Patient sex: F
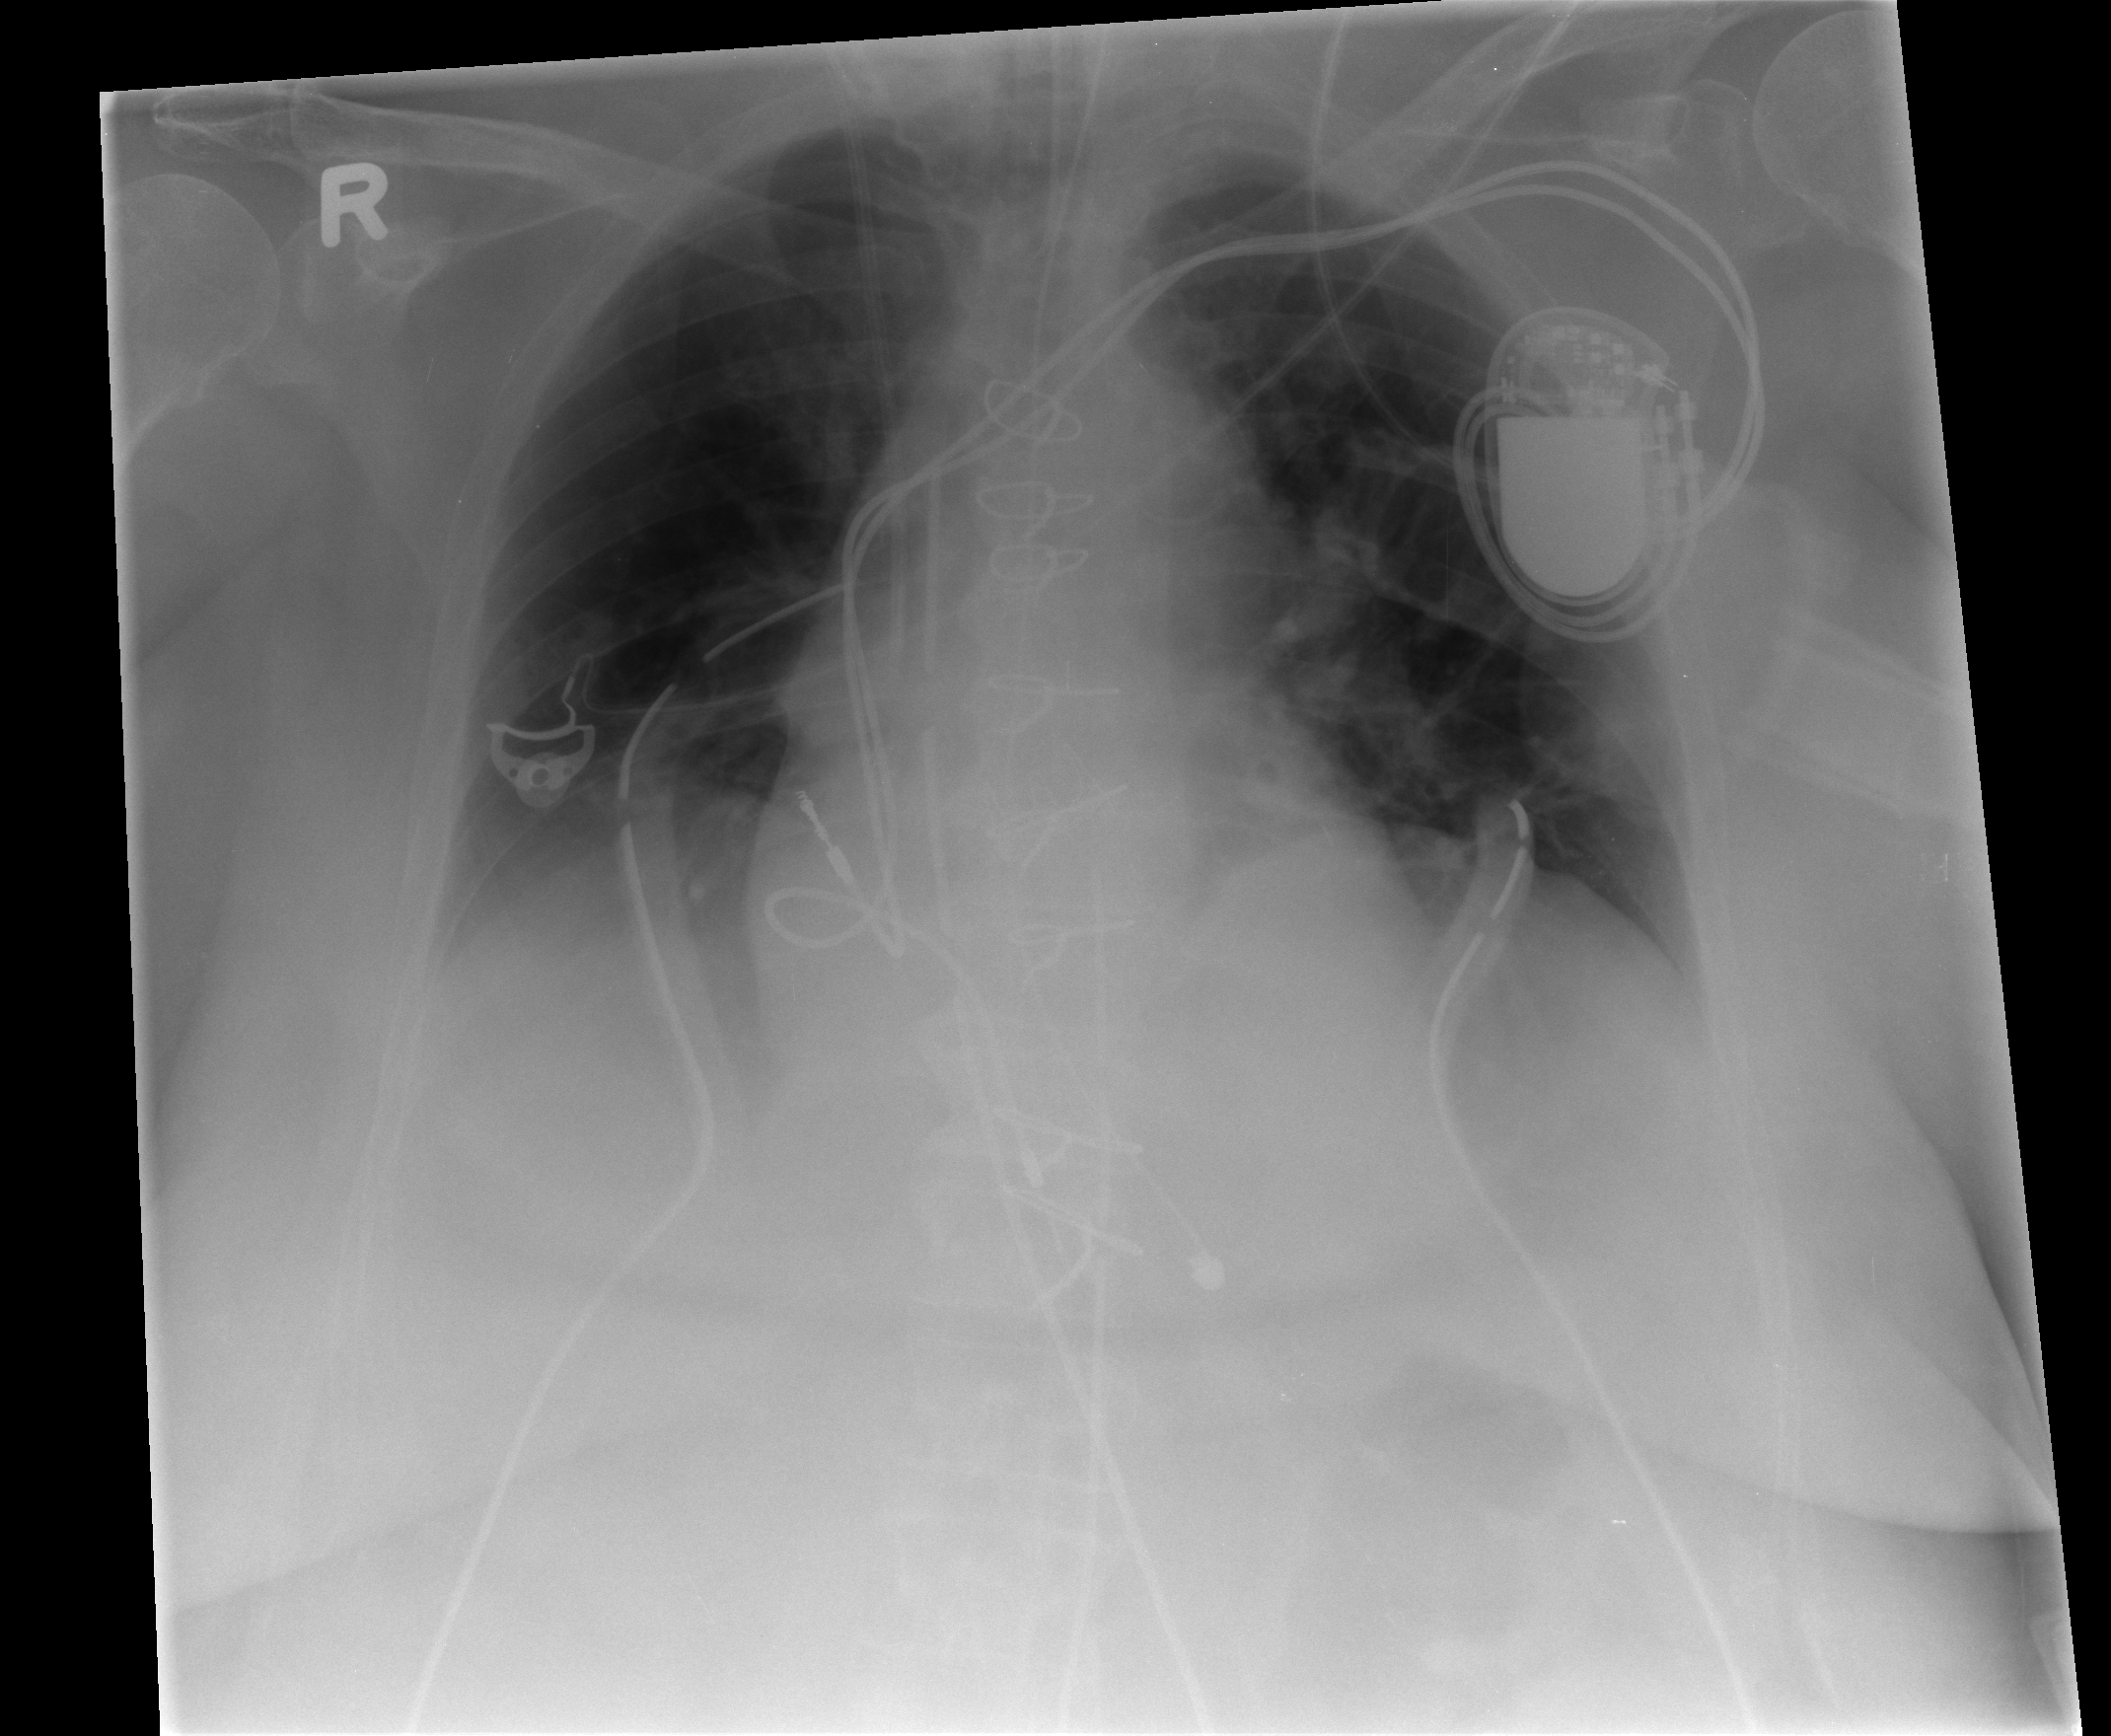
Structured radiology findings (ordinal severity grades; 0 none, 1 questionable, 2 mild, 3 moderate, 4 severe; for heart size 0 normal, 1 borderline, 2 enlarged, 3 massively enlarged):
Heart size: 0
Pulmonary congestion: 0
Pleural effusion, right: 1
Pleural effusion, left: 0
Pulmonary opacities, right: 0
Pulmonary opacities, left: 0
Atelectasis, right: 2
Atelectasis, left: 2